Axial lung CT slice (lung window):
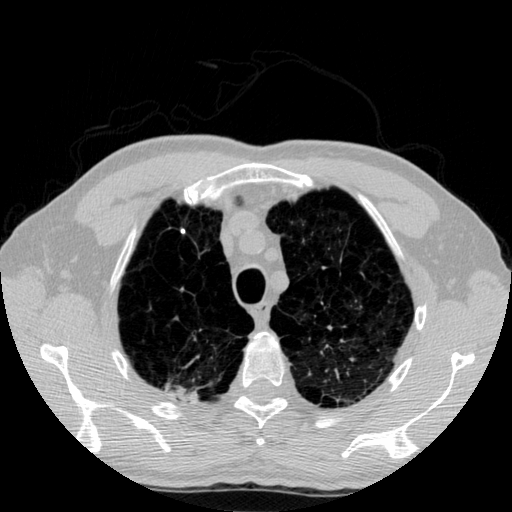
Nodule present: yes
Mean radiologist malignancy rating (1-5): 1